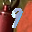
Label: 9